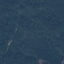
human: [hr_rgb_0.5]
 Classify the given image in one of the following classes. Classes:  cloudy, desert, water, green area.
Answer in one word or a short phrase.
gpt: green area